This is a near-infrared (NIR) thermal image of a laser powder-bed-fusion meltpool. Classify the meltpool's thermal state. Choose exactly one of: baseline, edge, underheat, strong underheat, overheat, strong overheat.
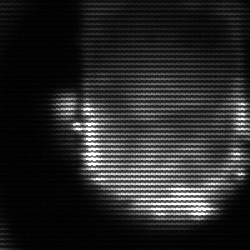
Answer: baseline